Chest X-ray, AP view. Patient: 43 years old, sex F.
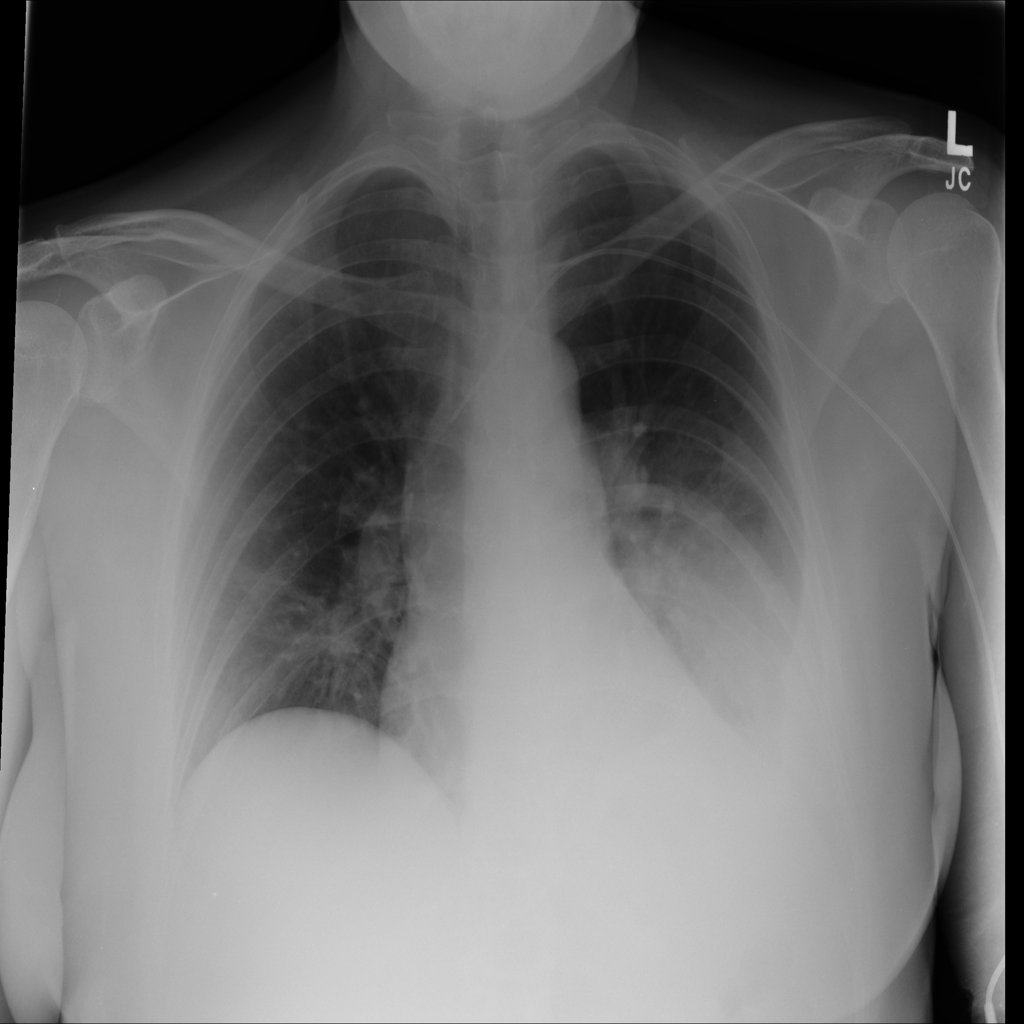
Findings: Atelectasis, Infiltration